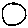
Label: circle